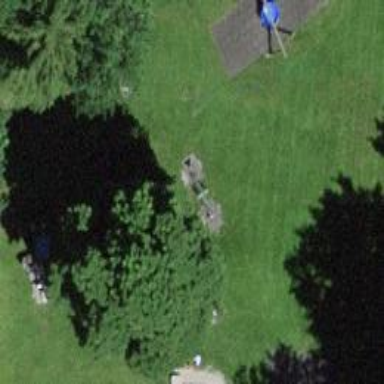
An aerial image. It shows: Picnic table located in leisure land area.